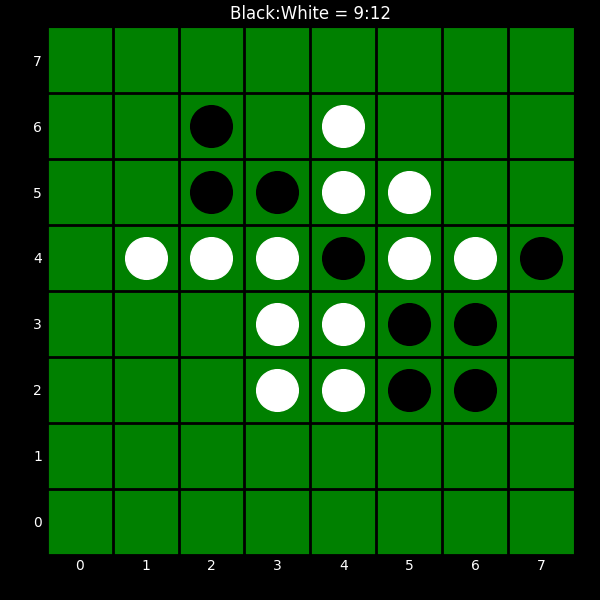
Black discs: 9
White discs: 12